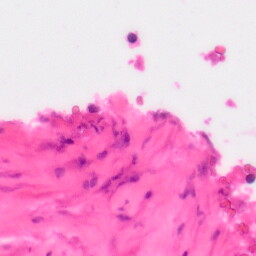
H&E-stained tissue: Colon